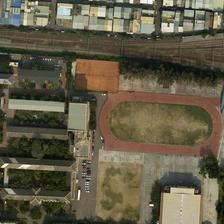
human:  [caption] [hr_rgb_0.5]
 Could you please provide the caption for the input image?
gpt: a playground semi-surrounded by many buildings is next to several railways .

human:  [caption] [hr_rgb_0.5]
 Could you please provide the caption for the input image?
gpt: one side of the railway is dense container-like houses and the other side is a soccer field with almost invisible turf .

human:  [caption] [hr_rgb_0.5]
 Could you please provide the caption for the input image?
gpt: many buildings and some green trees are around a playground near to a railways .

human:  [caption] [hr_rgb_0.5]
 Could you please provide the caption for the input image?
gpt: buildings and a playground are in two sides of railways .

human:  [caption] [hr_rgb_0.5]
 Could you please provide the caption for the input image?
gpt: buildings and a playground are in two sides of railways .